Question: In a Swift project I have the line
'''
import HealthKit
'''
Command Click opens a list of imports.
Command Click on any of these classes opens more.
Command Click on
'''
import HealthKit.HKWorkoutSession
'''
opens an empty file.
This corresponds to compiler error messages and in my code.
This started in XCode 7 beta 3 after using it a while. Moving to XCode 7 beta 4 didn't change anything. Cleaning the project doesn't change anything.
I suspect this has nothing to do with HealthKit but with some missing files.
So any idea how I can reinstall the HealthKit development files when installing a new XCode don't help? Or any other fix?

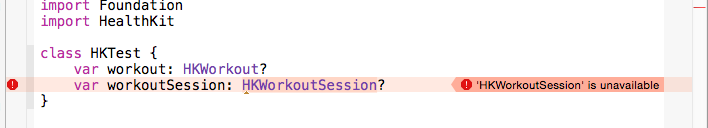
Answer: The 'HKWorkoutSession' is available only in watchOS. Make sure you using in in the watchOS target.
Here is <URL> documentation. Check the availability label when using it.